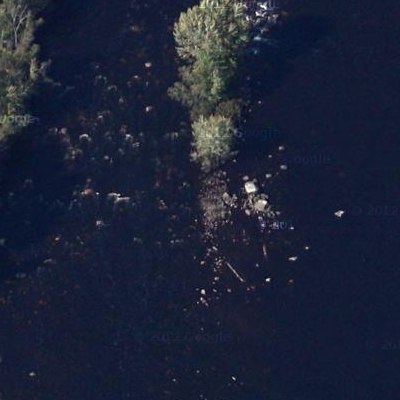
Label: dRiverLake